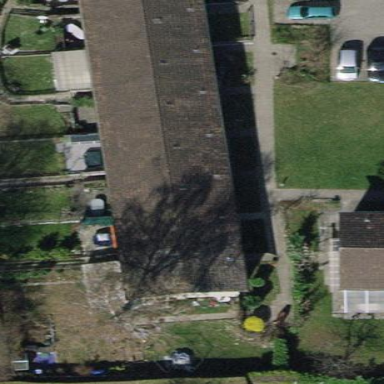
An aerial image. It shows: Terrace building.